Question: I applied a technique where I use negative margins to draw labels (used like buttons) outside a frame. It is neccessary in my case, because I load WPF Pages from various assemblies into this very frame and want to use the space outside the page/frame:

The effect can be achieved by putting the following snippet in my XAML of the WPF Page:
'''
<Label VerticalAlignment="Bottom" Margin="-55,0,0,5" HorizontalAlignment="Left" Background="{StaticResource Refresh}" Width="40" Height="40" Opacity="0.7" MouseEnter="Refresh_MouseEnter" MouseLeave="Refresh_MouseLeave" MouseDown="Refresh_MouseDown" />
<Label VerticalAlignment="Bottom" Margin="-100,0,0,5" HorizontalAlignment="Left" Background="{StaticResource Save}" Width="40" Height="40" Opacity="0.7" MouseEnter="Save_MouseEnter" MouseLeave="Save_MouseLeave" MouseDown="Save_MouseDown" />
'''
The problem: A colleague of mine tried to use my application and ... This is bad, because they are essential and many of my modules depend on them.
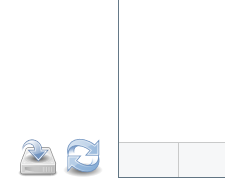
Answer: After trying again and again I accidently found a solution that I really like to share with you. Maybe it saves some of you guys a lot of time...
The root cause for which it was not working seems to be that my colleague had deactivated visual styles. You can enable and disable them by right-clicking on your Computer icon on the desktop. Further, click on Advanced Systems Settings. Go on like shown in the picture:

Check the box for visual styles and make sure the "Custom" option is activated. The application will work again! Although I know that WPF is based on DirectX, I don't have any explanation for the behaviour in this particular case.